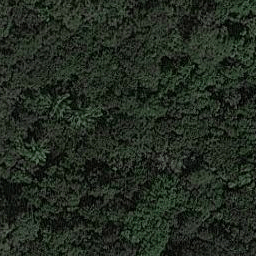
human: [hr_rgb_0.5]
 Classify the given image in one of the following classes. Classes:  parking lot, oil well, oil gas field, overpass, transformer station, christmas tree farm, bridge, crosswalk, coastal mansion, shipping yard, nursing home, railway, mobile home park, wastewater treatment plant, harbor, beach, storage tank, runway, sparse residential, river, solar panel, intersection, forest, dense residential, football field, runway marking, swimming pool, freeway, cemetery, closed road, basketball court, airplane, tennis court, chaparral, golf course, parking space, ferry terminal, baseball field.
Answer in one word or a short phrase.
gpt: forest